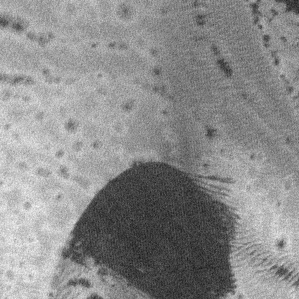
Label: frost